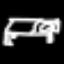
Label: bed